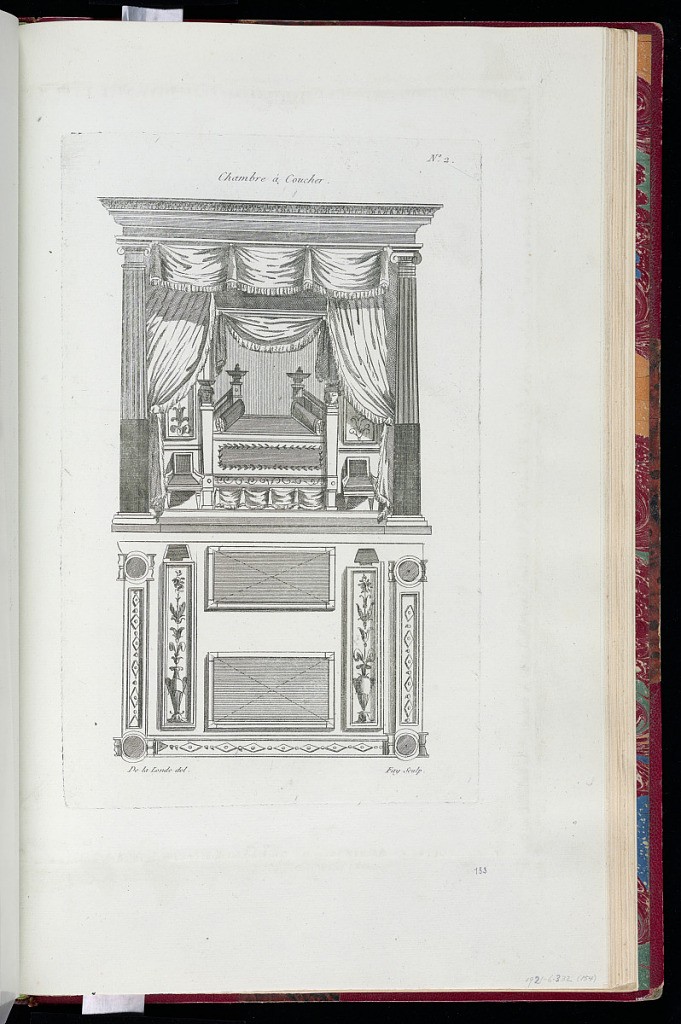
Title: Chambre à Coucher
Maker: Richard de Lalonde, French, active 1780–96
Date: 1780-1789
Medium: Etching on off-white laid paper
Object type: Print
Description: Design for a bedroom (above) and for panels (below), decorated with ornament motifs including lozenge, bead, urns, branches, acanthus leaves, and drapery. The plate is signed and numbered.